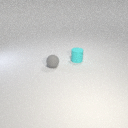
small cyan rubber cylinder to the right of small gray rubber sphere